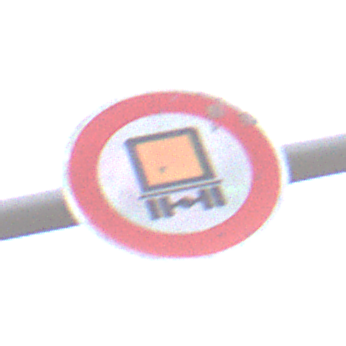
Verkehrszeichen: VerbotKennzeichnungspflichtigeKraftfahrzeugeGefaehrlicheGueter
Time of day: Midday
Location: Outdoor (RoadRail)
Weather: PartlyCloudy
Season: NotSpecified
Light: Natural